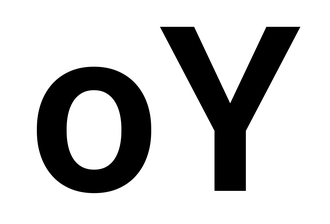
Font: Roboto_SemiBold